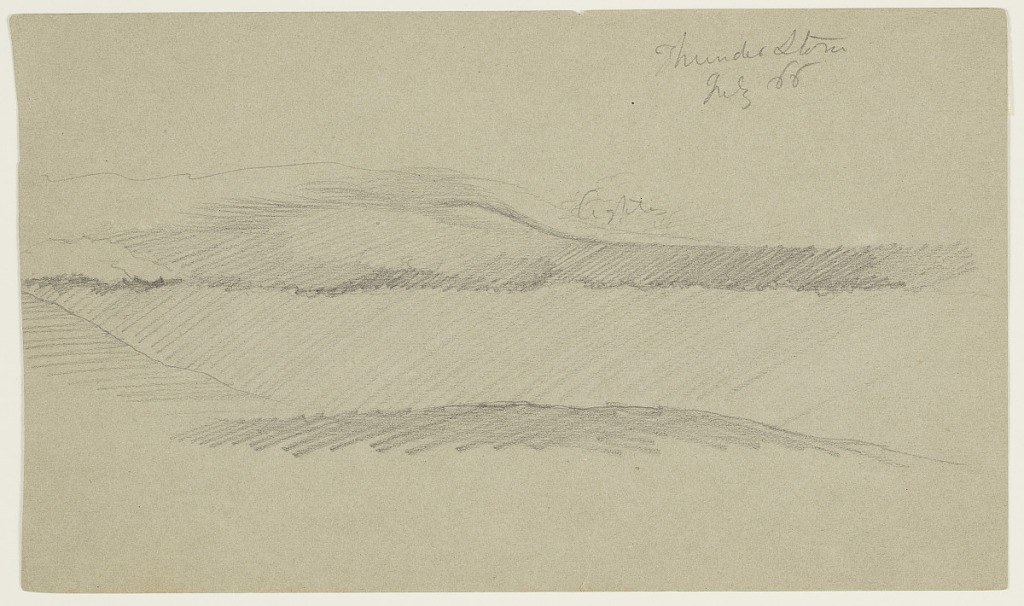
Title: Thunderstorm, Hudson, New York
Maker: Frederic Edwin Church, American, 1826–1900
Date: July 1866
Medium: Graphite on gray-green wove paper; verso: graphite
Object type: Drawing
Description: Atmosphere and landscape sketch showing a view of a thunderstorm over a mountain ridge (likely the Catskill Escarpment) as seen from the artist's property on Long Hill in Hudson, New York. Stretching horizontally across landscape, a dark storm cloud flows over a mountain range, creating a bulge at center, as it unleashes a torrent of rain on the sloping terrain below. Articulated as diagonal pencil scratches, the rain also falls on a steeper hill at far left.

Verso: Atmoshpere sketch showing a small view of the full moon illuminating the edge of a cloud, visible at upper center.